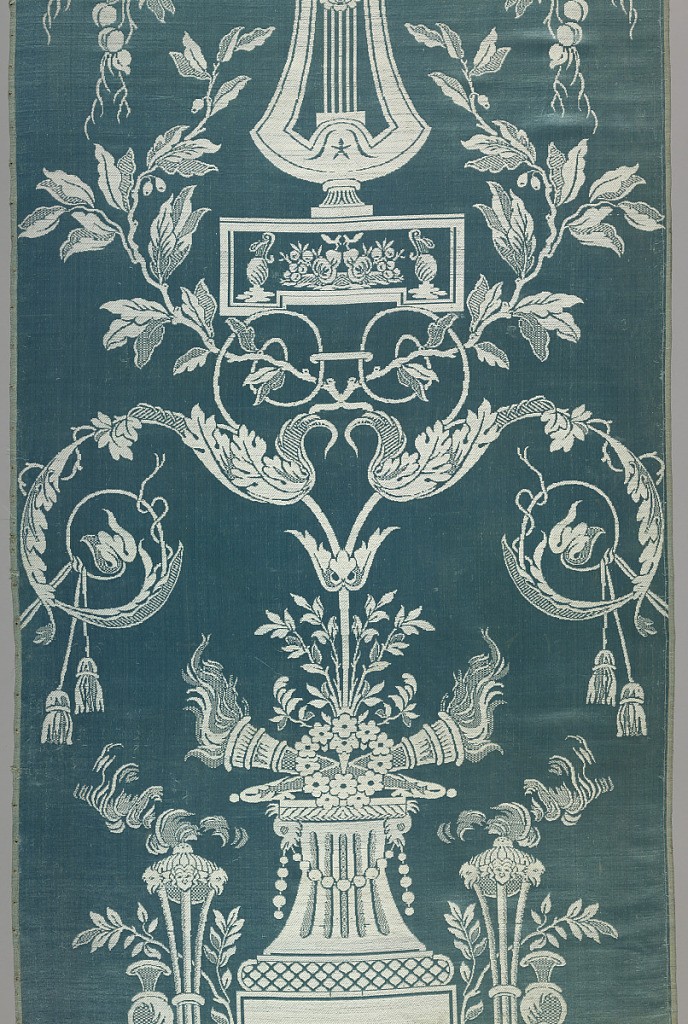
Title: Textile
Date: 1785–95
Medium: silk Technique: drawloom woven; lampas: 7&1 satin plus 1+3 twill
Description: Neo-classic design of trophies, a lyre, and flower basket. Pale blue and white.